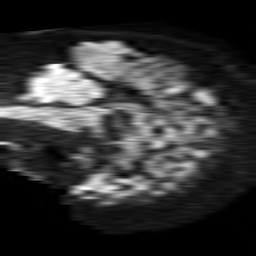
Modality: TRACE
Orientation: sagittal
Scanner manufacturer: philips
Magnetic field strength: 1.5 T
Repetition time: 4.6 s
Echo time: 0.08631 s